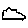
Label: cloud